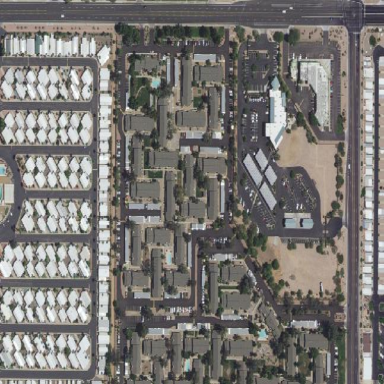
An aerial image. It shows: Residential area with apartments.